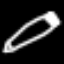
Label: pencil